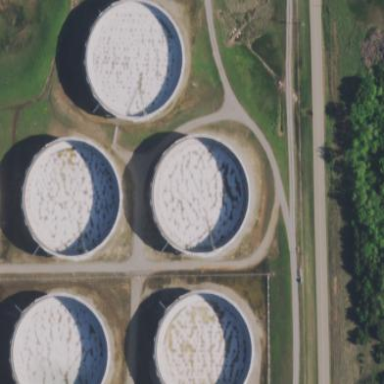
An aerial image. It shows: Storage tank which is man-made and housed in building.